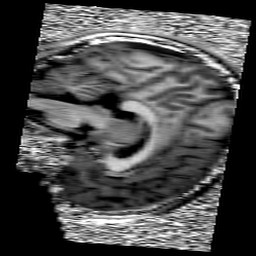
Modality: UNIT1
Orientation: sagittal
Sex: male
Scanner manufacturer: siemens
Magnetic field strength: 3 T
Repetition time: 5 s
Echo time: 0.00355 s